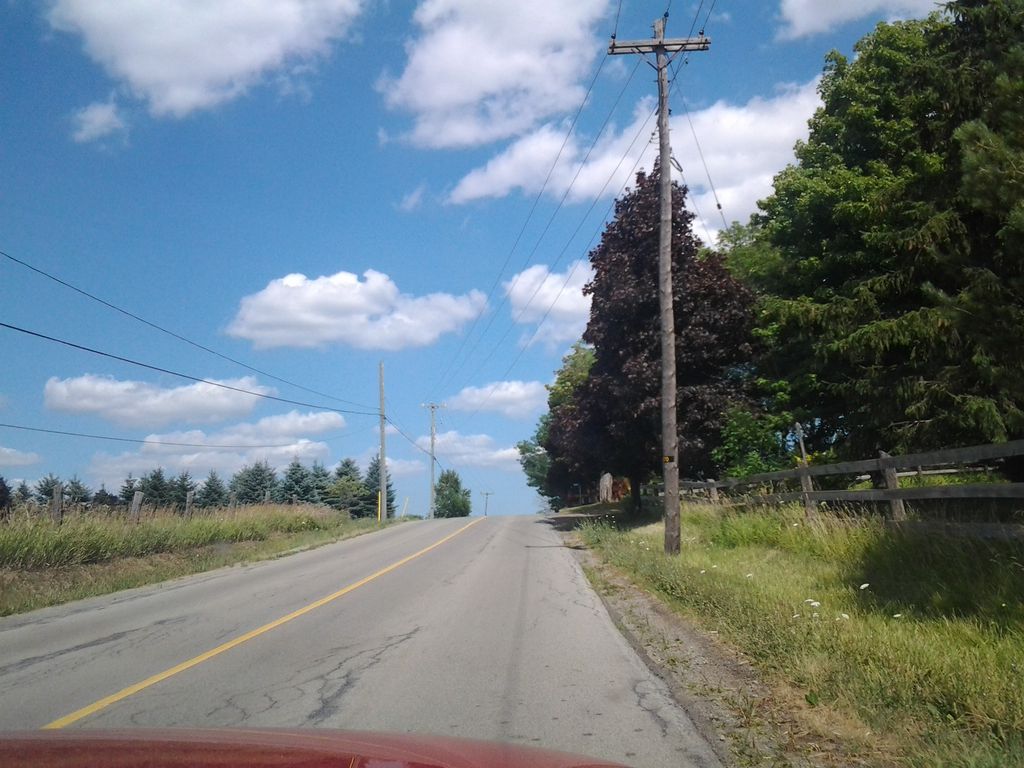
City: hamilton